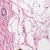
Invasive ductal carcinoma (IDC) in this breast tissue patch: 0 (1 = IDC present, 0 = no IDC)